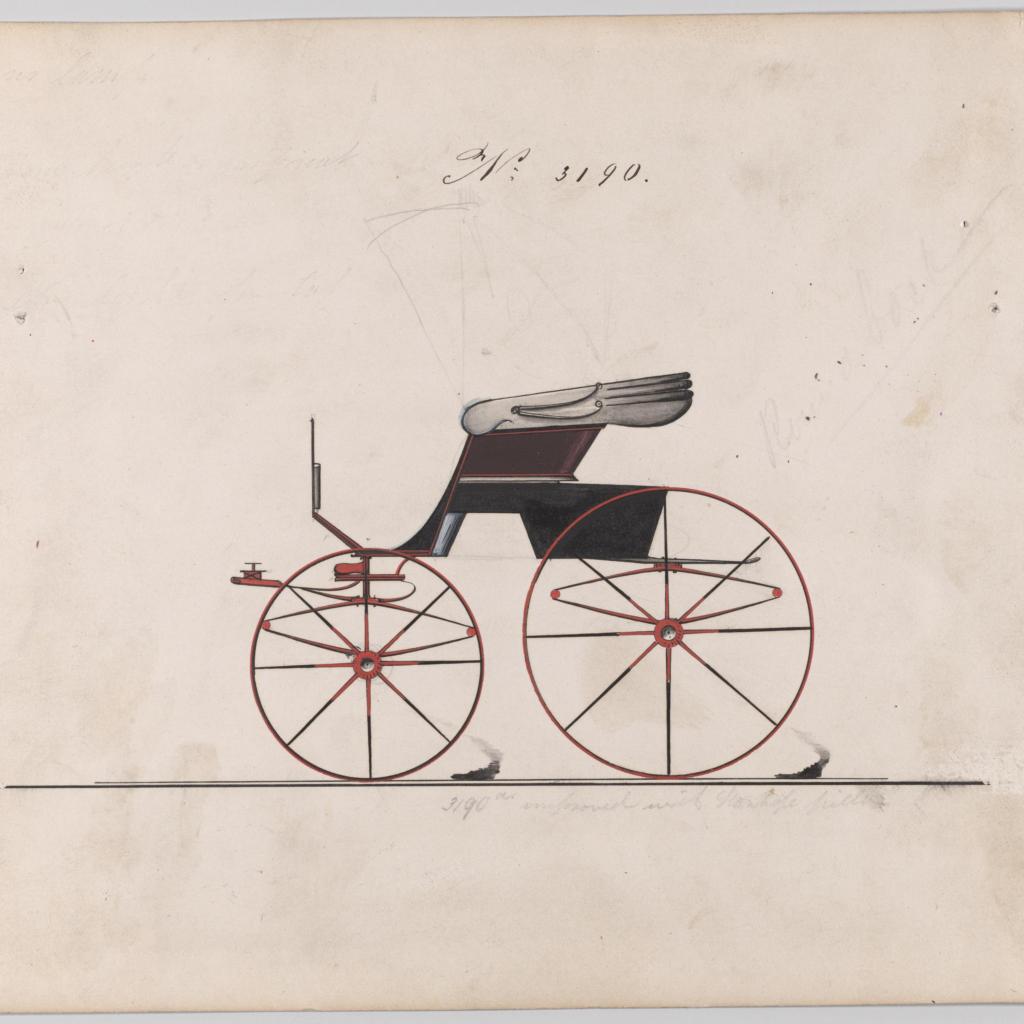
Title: Design for Road Wagon, no. 3190
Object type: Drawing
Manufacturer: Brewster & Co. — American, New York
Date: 1875
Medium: Graphite, pen and black ink, watercolor and gouache with gum arabic
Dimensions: sheet: 6 3/4 x 9 3/4 in. (17.1 x 24.8 cm)
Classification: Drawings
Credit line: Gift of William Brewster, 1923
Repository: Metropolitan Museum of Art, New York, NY